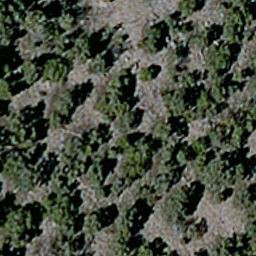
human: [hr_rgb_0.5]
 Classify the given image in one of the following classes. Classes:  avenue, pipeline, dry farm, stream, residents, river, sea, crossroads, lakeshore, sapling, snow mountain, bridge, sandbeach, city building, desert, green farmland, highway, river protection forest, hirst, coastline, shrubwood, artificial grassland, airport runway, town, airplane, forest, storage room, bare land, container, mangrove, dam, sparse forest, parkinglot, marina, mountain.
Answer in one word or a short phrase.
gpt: sparse forest